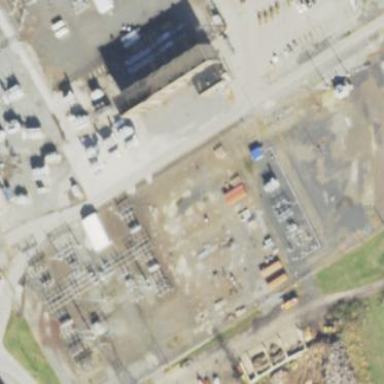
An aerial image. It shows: Substation surrounded by fence.